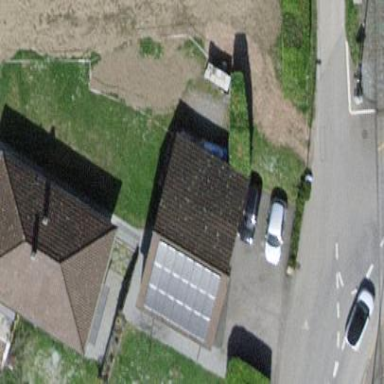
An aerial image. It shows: Garage building.